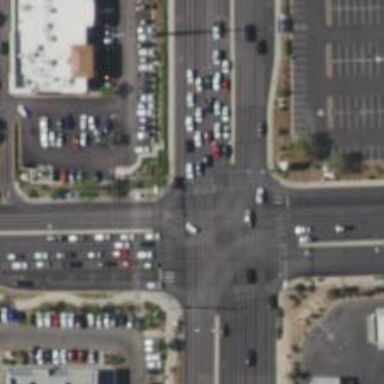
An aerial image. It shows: Solid stop line on the road.